Field crop: maize
Growth stage: 1
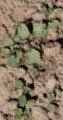
Species: convolvulus